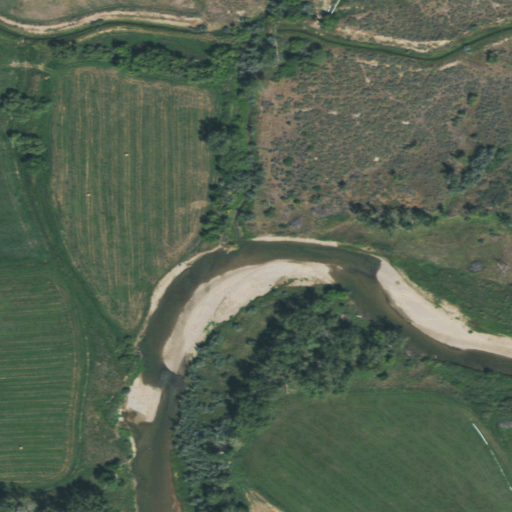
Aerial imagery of valley in Wyoming named McDermotts Gulch containing cultivated crops, woody wetlands, shrub, herbaceous wetlands, open water, and pasture